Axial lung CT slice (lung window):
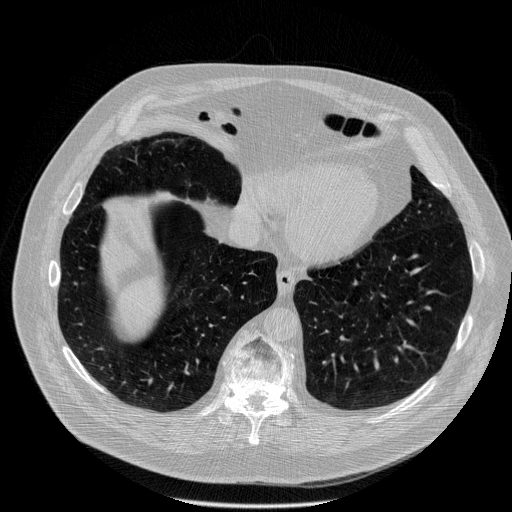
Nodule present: no